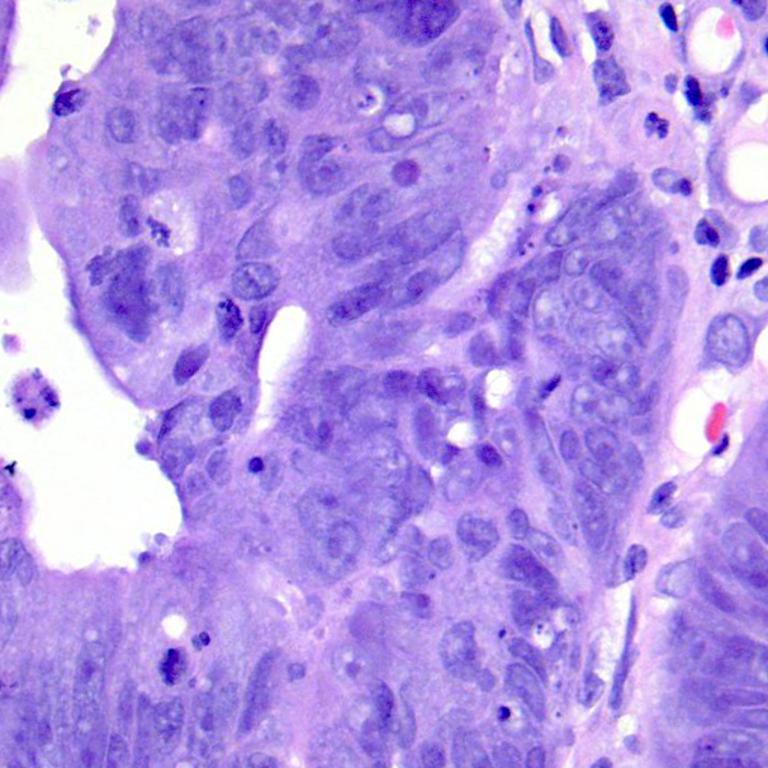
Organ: colon
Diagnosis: adenocarcinomas